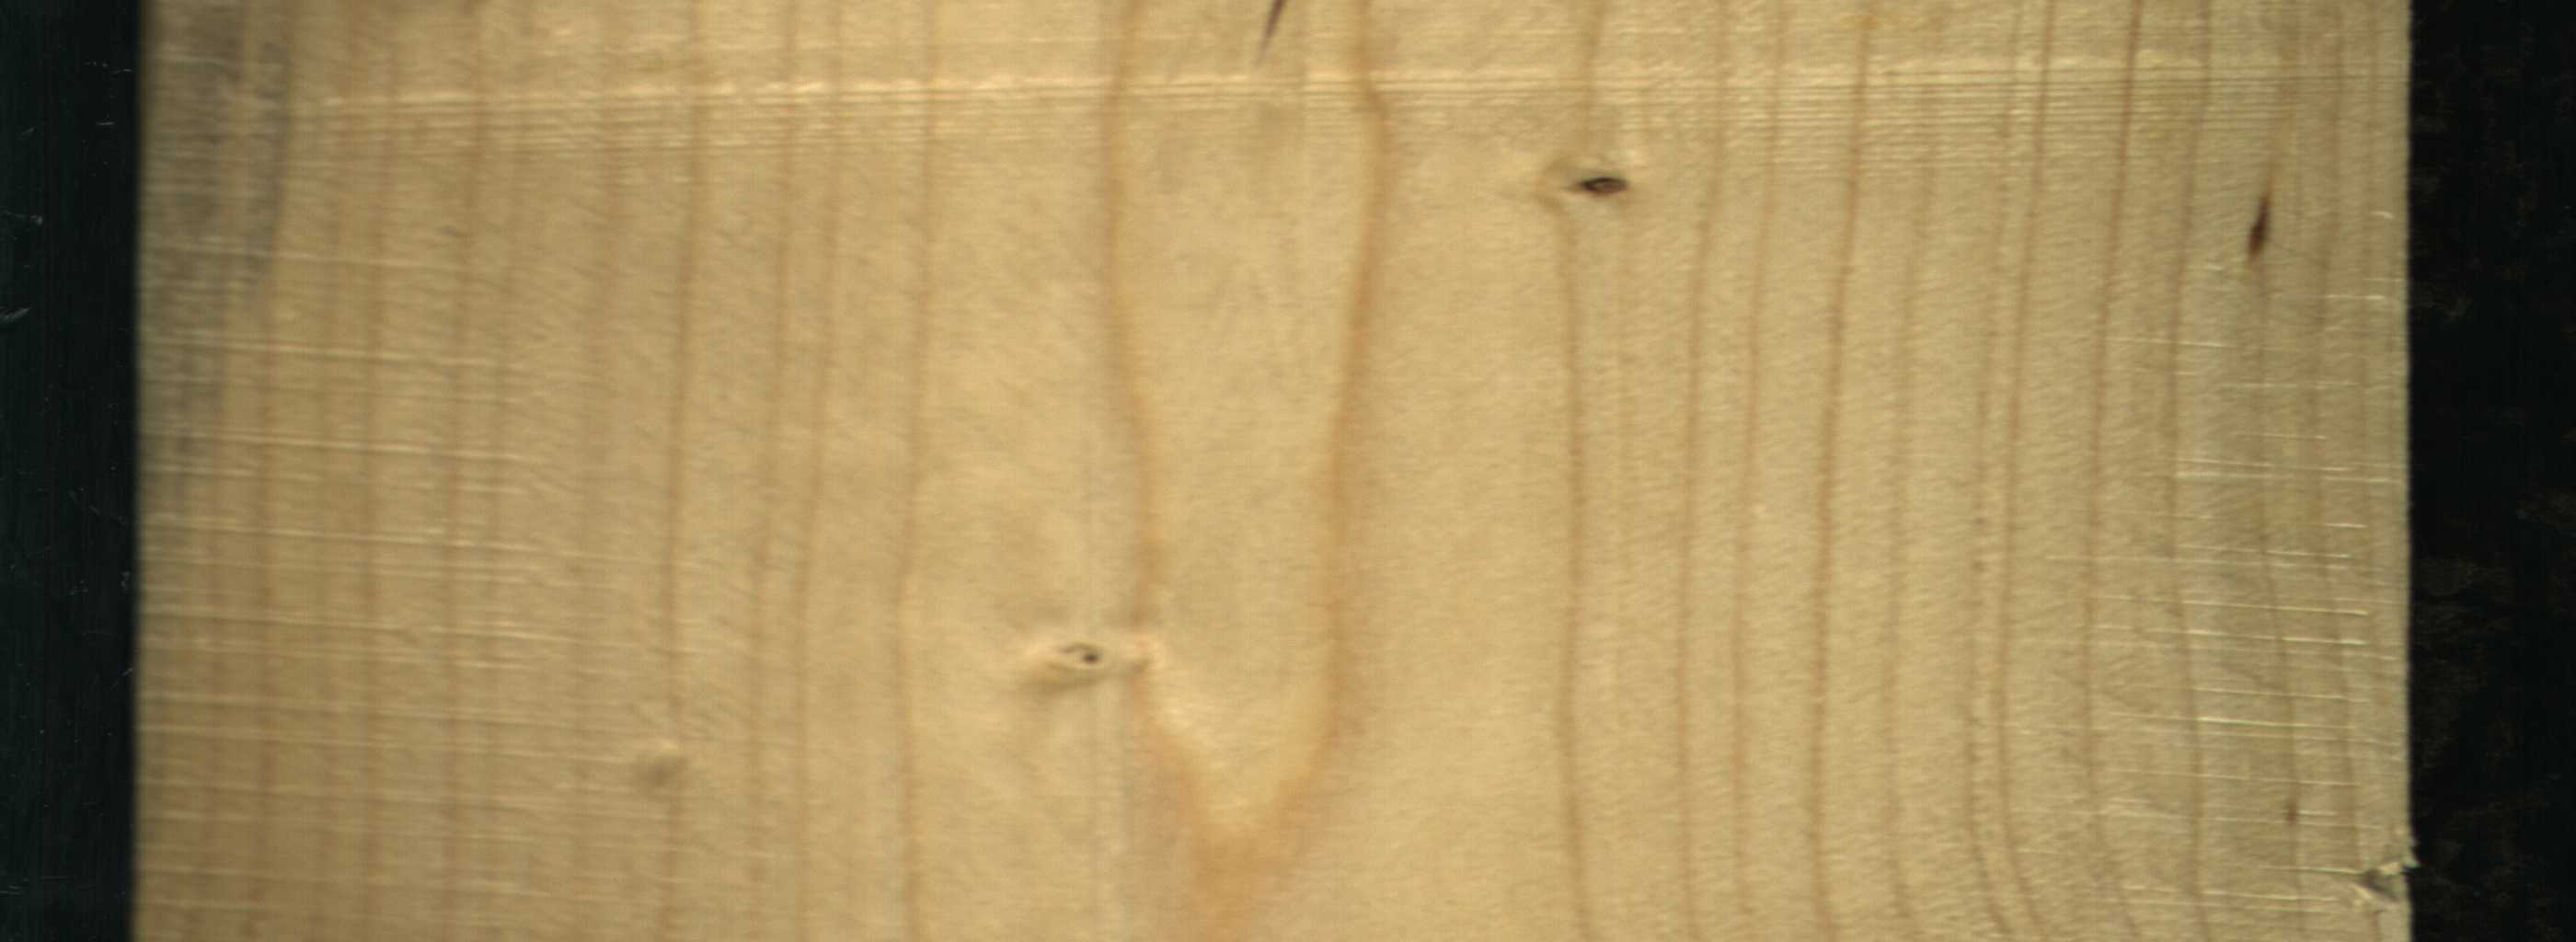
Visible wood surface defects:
Blue_Stain
resin
resin
Dead_Knot